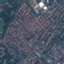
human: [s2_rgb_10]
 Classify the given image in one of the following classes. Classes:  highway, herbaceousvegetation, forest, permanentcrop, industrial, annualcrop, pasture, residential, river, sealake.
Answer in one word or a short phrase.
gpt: Residential